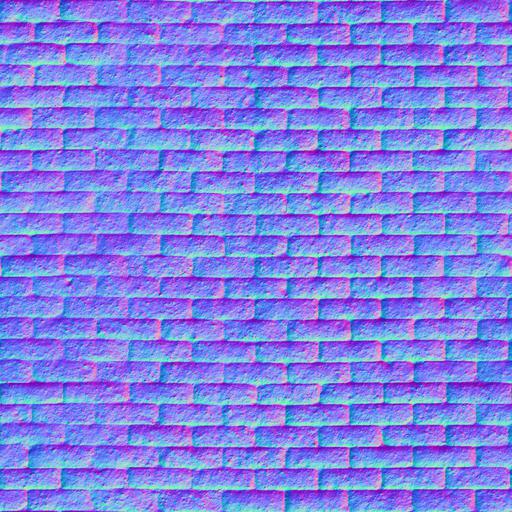
pavement paving stones